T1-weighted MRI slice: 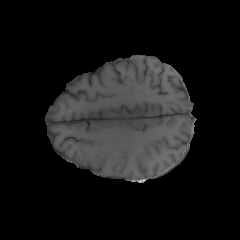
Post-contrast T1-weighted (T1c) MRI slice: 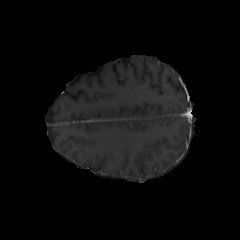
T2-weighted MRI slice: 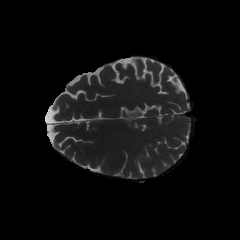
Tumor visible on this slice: no